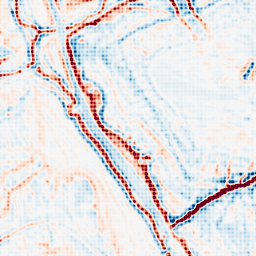
Category: multiscale
Decomposition family: log
Decomposition parameters: sigma: 2
Upsampling method: sinc_blackman
Upsampling parameters: scale: 4
kernel_size: 4
Upsampling scale: 4